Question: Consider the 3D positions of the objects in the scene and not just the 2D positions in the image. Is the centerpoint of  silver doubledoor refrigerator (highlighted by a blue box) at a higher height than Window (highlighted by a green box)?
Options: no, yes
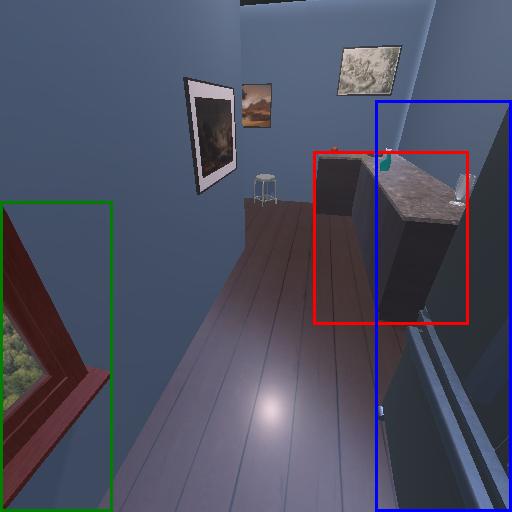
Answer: no